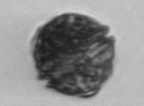
Label: Alexandrium_catenella